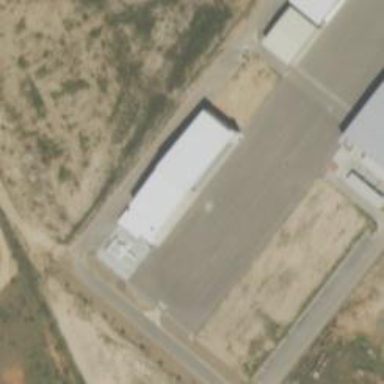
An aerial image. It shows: Hangar.